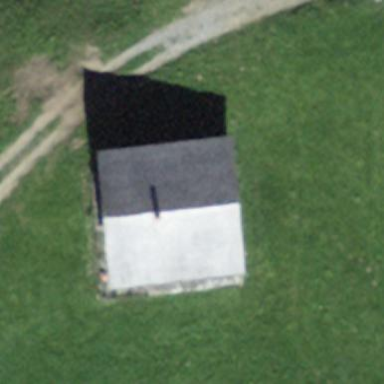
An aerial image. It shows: Farm building.